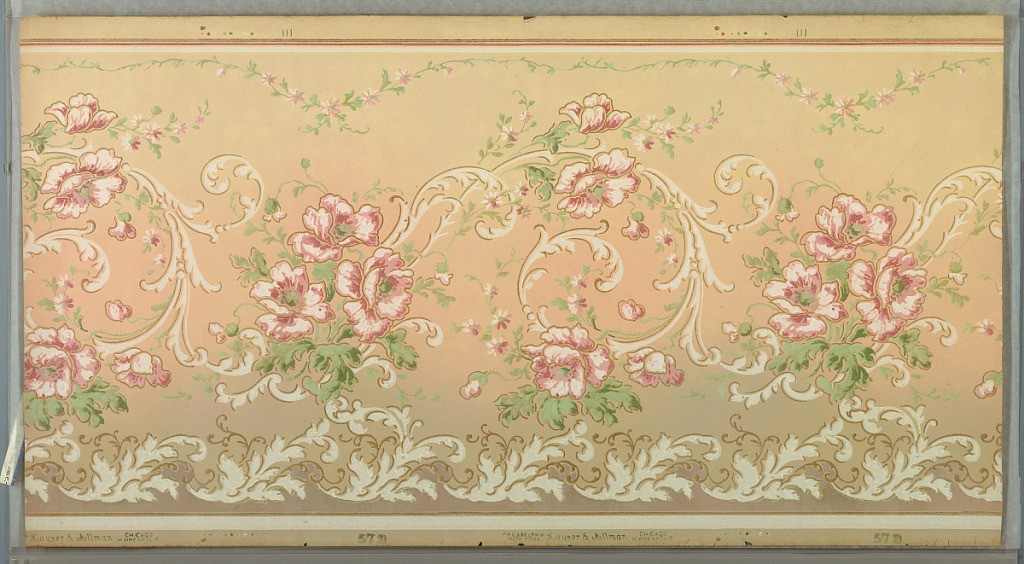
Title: Frieze
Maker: Kayser & Allman
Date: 1905–1915
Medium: Machine-printed paper, liquid mica
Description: Mica frieze with rococo-inspired scrollwork that meanders horizontally across the paper. Pink blossoms are intertwined with the scrollwork. The bottom edge has a band of  stylized acanthus and the top a thin scalloped vine. Pattern is machine-printed in khaki, pinks, browns and greens on a graduated tan background.